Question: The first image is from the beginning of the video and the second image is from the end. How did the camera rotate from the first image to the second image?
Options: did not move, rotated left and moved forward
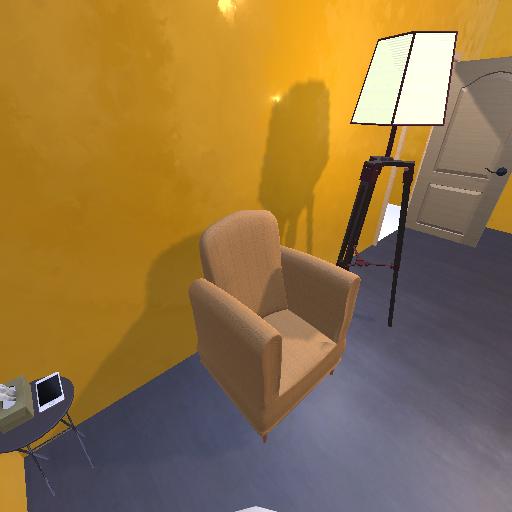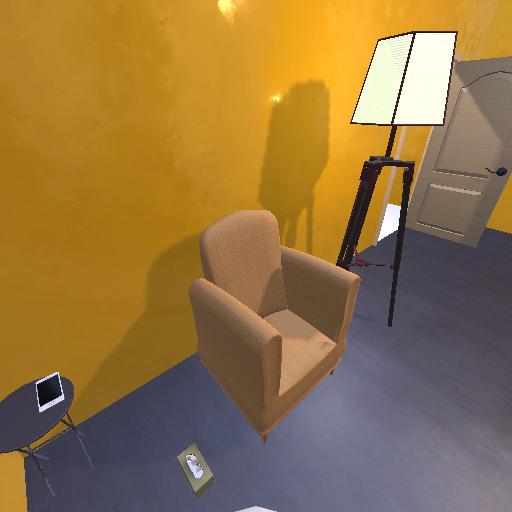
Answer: did not move